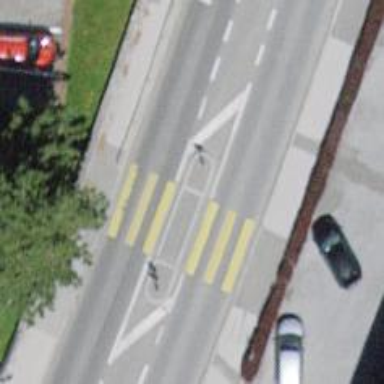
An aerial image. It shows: Zebra crossing on the road.